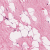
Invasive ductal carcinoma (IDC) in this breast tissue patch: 0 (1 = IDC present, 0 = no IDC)